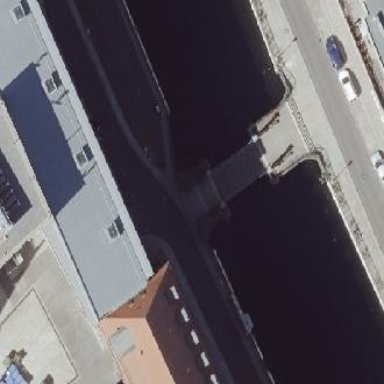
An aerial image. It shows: Historic movable bridge with suspension structure.